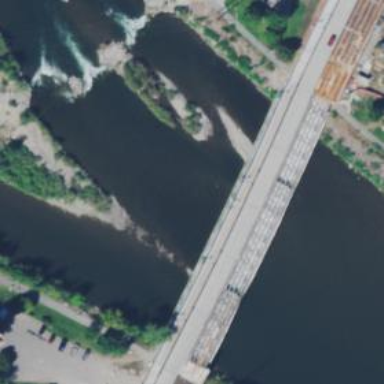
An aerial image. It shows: Man-made bridge.